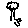
Label: tree